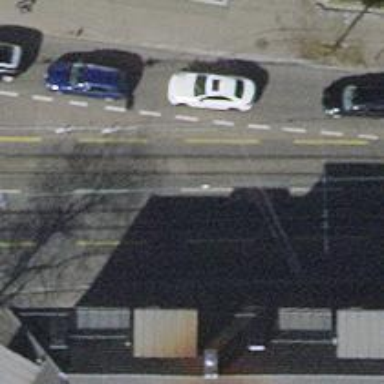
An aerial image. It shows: Tram level crossing on the railway.